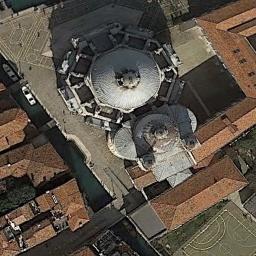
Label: church